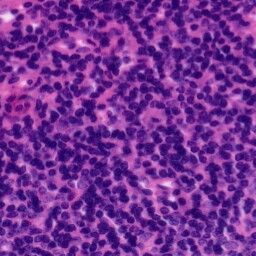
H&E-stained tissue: Tonsil